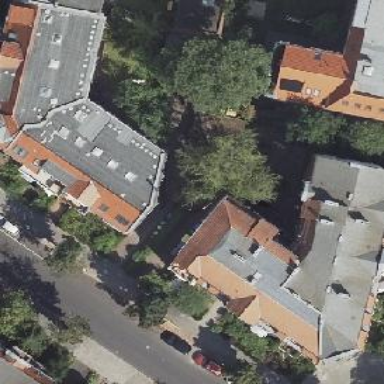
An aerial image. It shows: Residential building with gambrel roof.